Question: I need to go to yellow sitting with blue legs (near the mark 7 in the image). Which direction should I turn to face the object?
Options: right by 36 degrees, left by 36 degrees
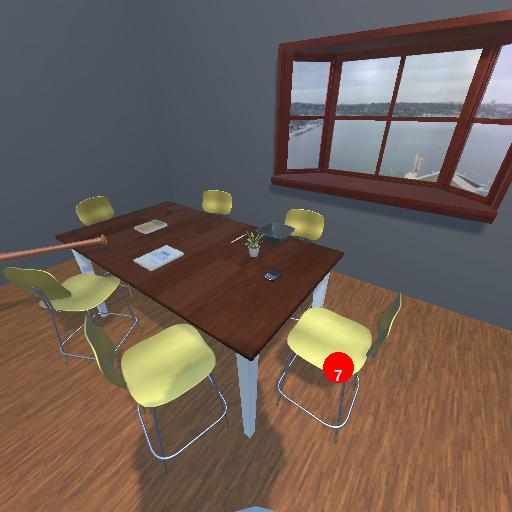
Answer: right by 36 degrees